Question: i need to get the data of formName and id from the following data Structure in firestore. how to get data in this case like nested objects are created?

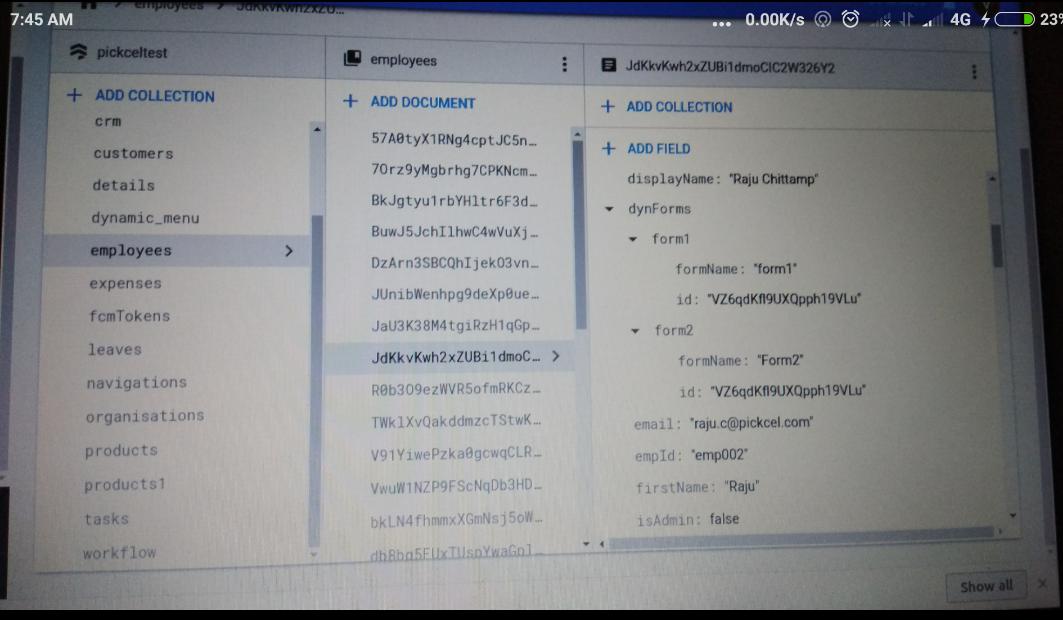
Answer: Nested values translate to maps in Java, so something like this should to do the trick:
'''
DocumentReference docRef = db.collection("employees").doc("JdkK...");
docRef.get().addOnSuccessListener(new OnSuccessListener<DocumentSnapshot>() {
@Override
public void onSuccess(DocumentSnapshot documentSnapshot) {
Map<String, Object> forms = documentSnapshot.get("dynForms");
for (Map.Entry<Object, Object> form: forms.entrySet()) {
String key = (String) form.getKey();
Map<Object, Object> values = (Map<Object, Object>)form.getValues();
String name = (String) values.get("formName");
}
}
})
'''